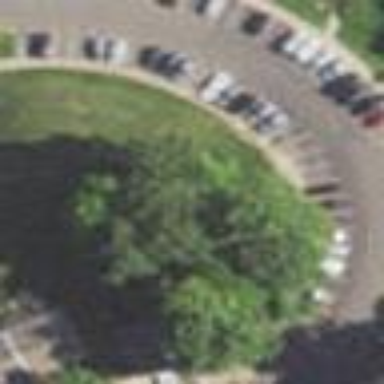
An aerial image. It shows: Street-side parking lot with asphalt surface.